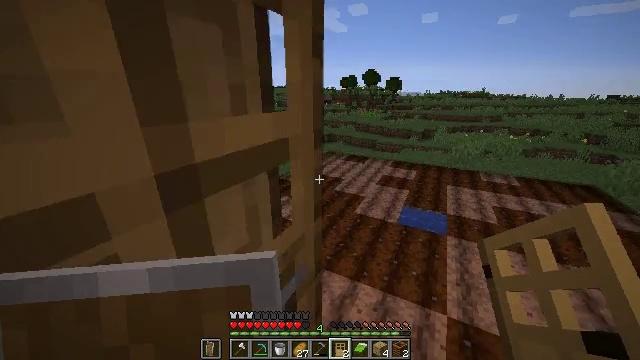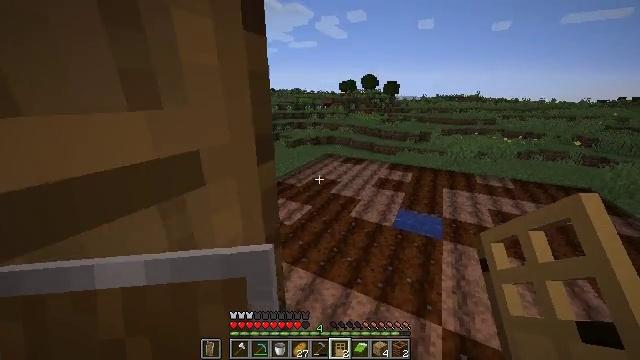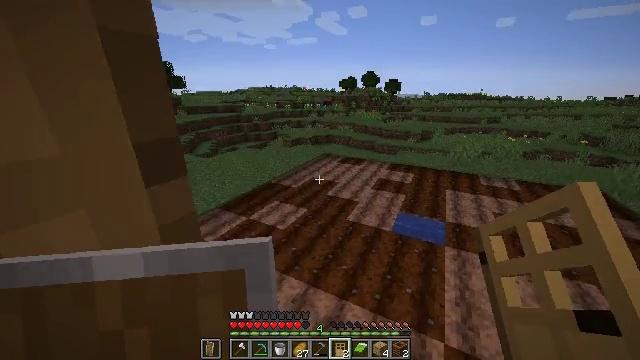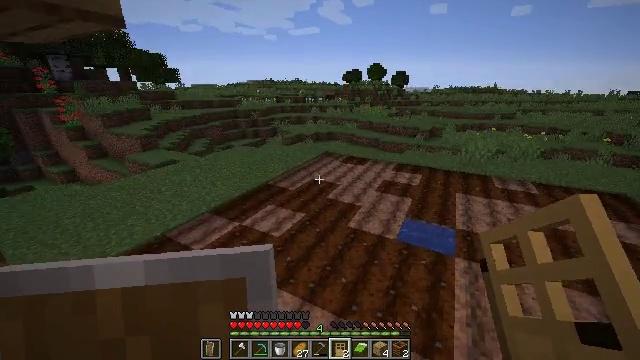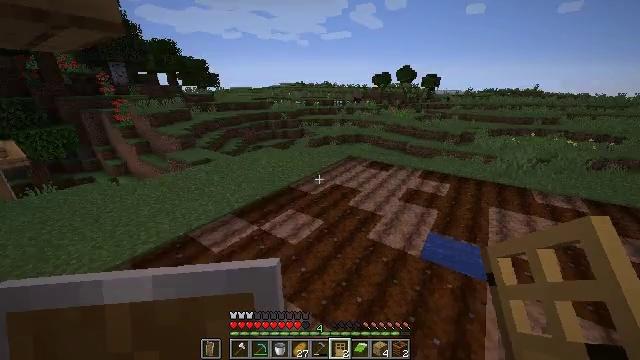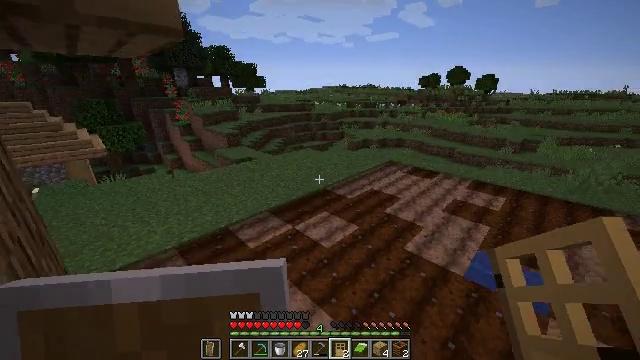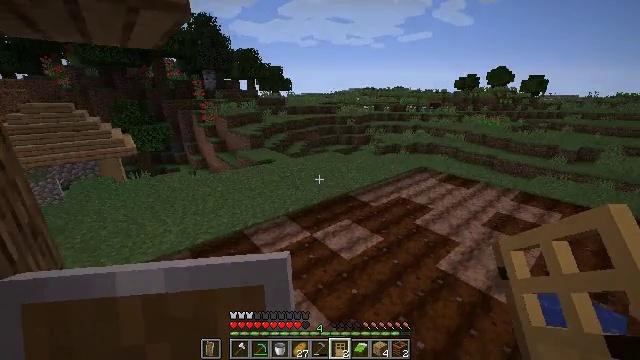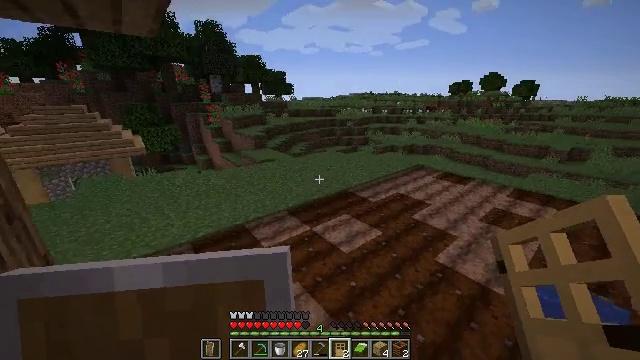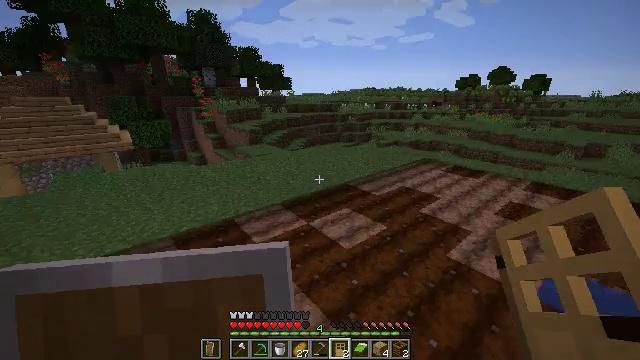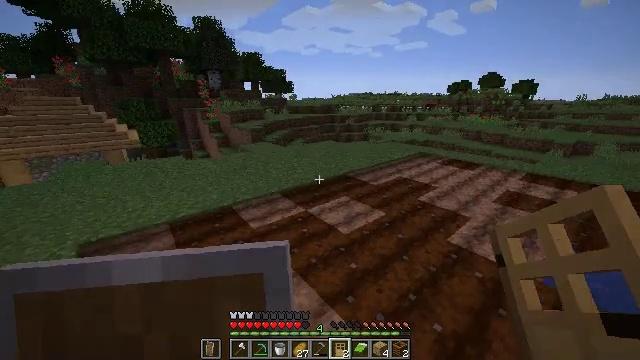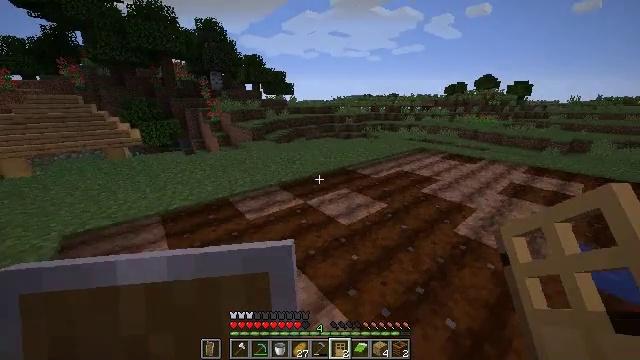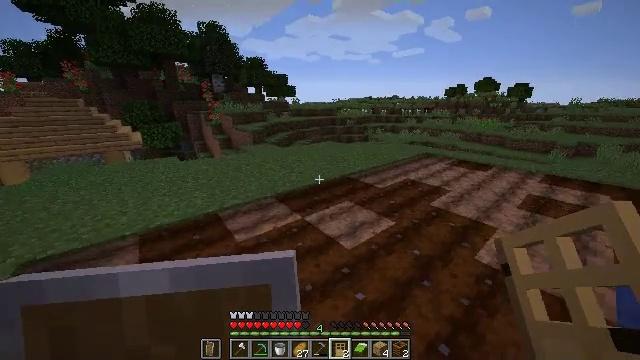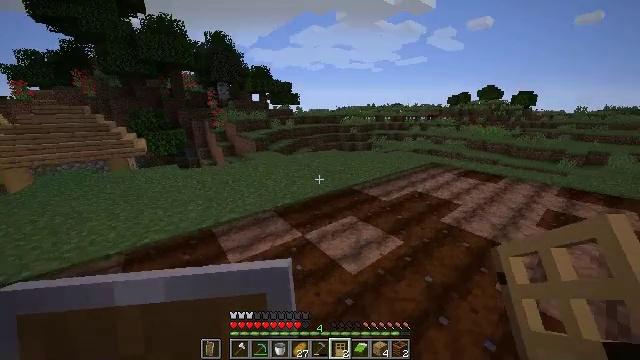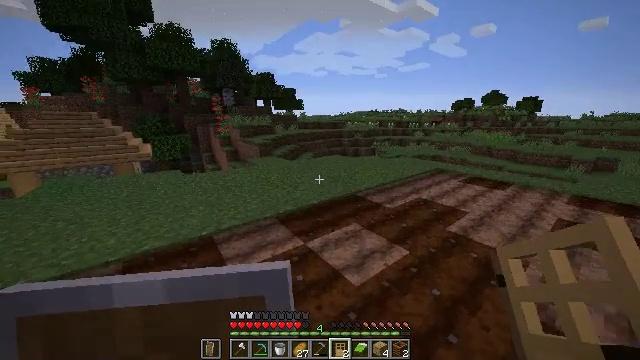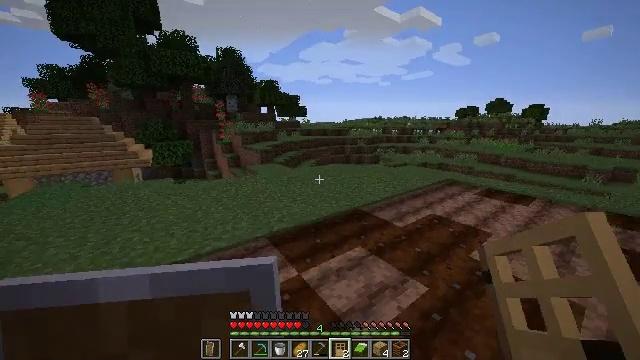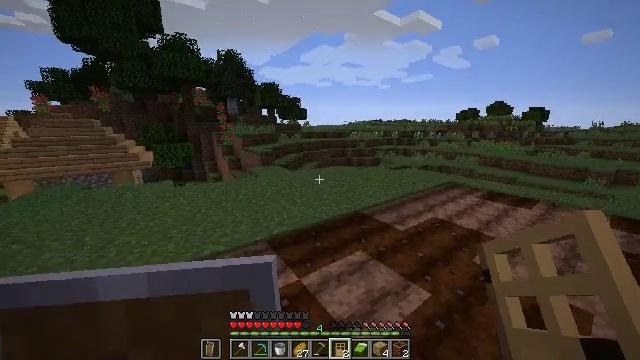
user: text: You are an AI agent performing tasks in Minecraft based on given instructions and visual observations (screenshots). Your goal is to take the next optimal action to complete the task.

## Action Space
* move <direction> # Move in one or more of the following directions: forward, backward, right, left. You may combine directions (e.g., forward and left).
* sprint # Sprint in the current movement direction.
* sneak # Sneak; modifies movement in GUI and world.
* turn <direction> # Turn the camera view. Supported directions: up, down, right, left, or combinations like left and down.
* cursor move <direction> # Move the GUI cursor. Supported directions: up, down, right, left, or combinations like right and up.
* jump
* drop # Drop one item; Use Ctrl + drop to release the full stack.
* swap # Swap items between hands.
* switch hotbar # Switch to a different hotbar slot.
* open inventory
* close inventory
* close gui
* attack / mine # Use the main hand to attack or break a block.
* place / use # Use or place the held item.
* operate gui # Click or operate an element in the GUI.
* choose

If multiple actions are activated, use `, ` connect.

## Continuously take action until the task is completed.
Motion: motion action
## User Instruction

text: Remove an oak door from the inventory.
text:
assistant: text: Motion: move forward, sprint
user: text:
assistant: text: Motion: move forward, sprint
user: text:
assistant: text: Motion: move forward, sprint
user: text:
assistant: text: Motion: move forward, sprint, turn left
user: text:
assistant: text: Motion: move forward, sprint, turn left
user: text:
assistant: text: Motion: move forward, sprint, turn left and up
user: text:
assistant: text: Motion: move forward, sprint
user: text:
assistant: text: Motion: move forward, sprint
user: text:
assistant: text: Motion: move forward, sprint
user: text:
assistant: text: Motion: move forward, sprint
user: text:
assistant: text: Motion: move forward, sprint
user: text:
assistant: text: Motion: move forward, sprint, turn up
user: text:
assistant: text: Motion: move forward, sprint, turn up
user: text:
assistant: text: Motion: move forward, sprint, turn up
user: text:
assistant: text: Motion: move forward, sprint
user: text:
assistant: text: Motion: move forward, sprint
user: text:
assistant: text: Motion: move forward, sprint
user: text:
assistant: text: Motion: move forward, sprint, turn up
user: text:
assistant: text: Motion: move forward, sprint
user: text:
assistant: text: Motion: move forward, sprint
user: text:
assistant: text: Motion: move forward, sprint
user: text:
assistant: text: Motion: move forward, sprint, turn up
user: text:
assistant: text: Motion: move forward, sprint, turn left and up
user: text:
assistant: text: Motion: move forward, sprint, turn left and up
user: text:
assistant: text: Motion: move forward, sprint, turn left and up
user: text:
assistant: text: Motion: move forward, sprint
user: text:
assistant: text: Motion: move forward, sprint
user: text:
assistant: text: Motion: move forward, sprint
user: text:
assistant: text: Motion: move forward, sprint
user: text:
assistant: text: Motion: move forward, sprint, turn left